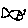
Label: fish